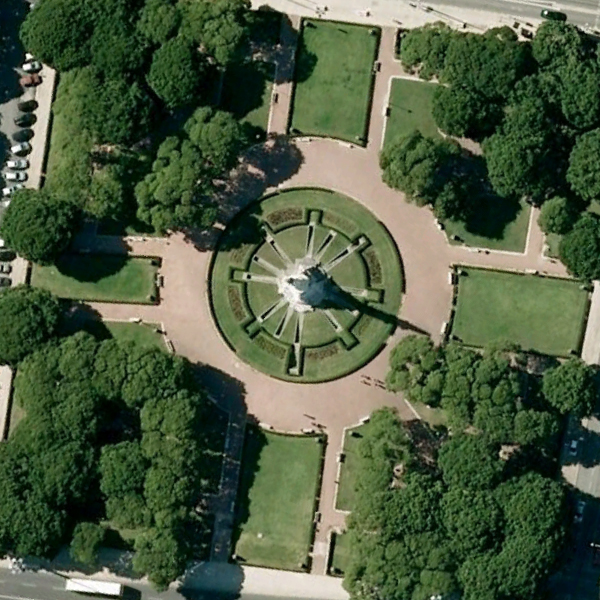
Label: Square